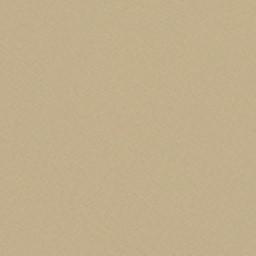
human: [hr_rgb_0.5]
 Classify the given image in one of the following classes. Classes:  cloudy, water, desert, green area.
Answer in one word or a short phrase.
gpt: desert